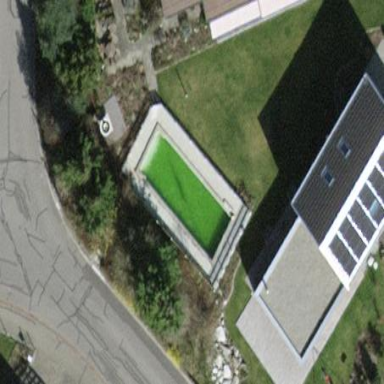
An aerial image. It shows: Swimming pool located in leisure land.